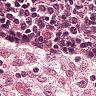
Metastatic tissue present: no